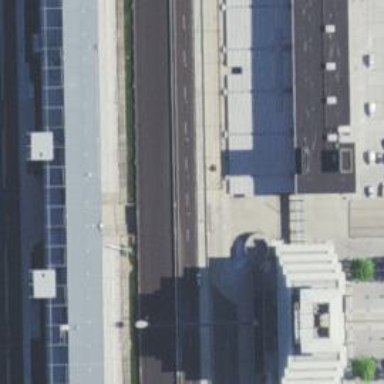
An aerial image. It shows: Motor sport raceway.